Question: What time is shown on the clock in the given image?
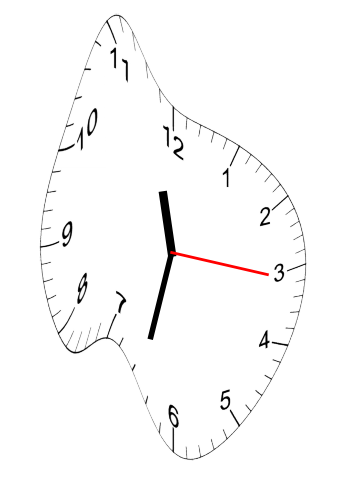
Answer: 11:32:16